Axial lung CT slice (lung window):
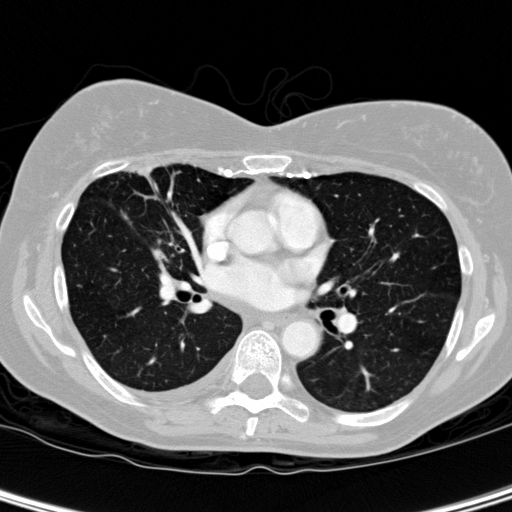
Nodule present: no